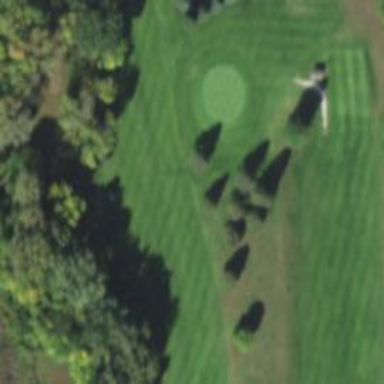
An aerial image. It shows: Golf fairway surrounded by grass.